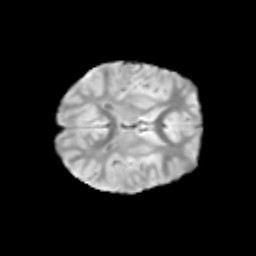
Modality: T2w
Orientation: axial
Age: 9
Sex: male
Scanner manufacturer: siemens
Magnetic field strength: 3 T
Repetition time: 3.8 s
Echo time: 0.07 s